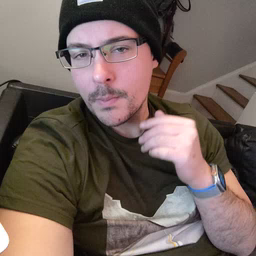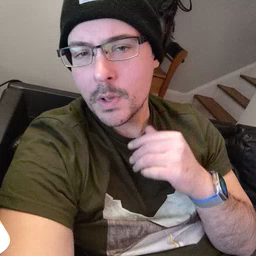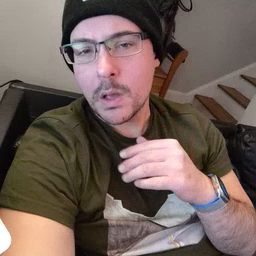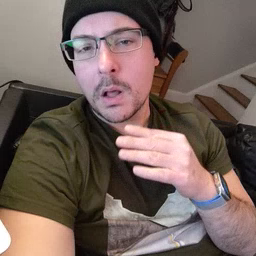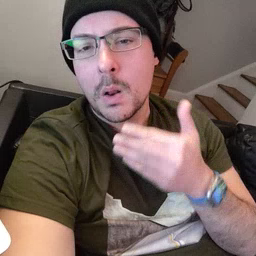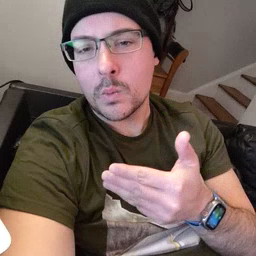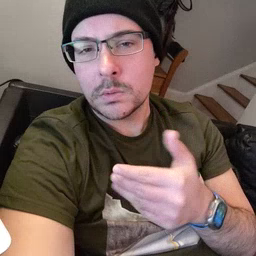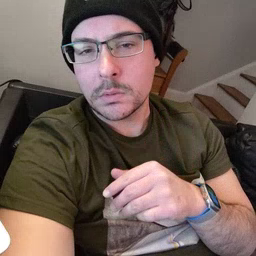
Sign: close